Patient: sex M, age 62
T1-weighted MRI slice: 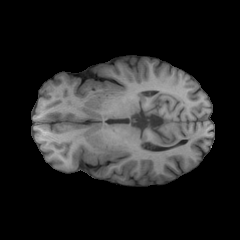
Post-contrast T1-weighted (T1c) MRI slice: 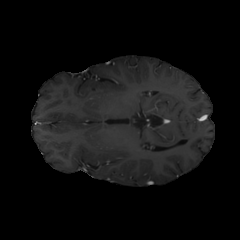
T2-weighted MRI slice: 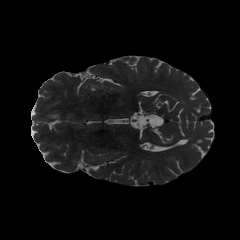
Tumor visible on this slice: yes
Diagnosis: Glioblastoma, IDH-wildtype
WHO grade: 4